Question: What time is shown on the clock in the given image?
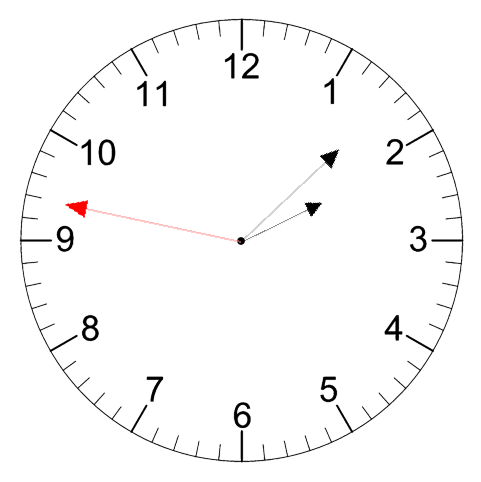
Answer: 02:07:47